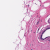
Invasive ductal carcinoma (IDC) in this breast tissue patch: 0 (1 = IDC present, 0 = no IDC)